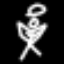
Label: angel